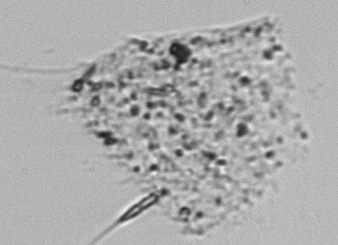
Label: Phaeocystis_debris